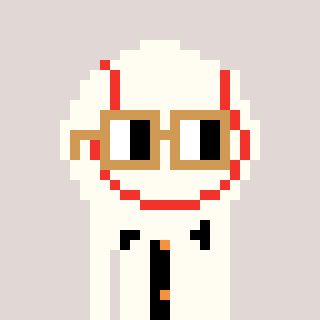
a pixel art character with square brown glasses, a baseball ball-shaped head and a grayscale-colored body on a warm background